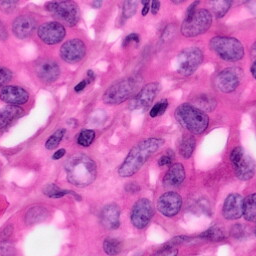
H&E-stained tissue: Pancreatic